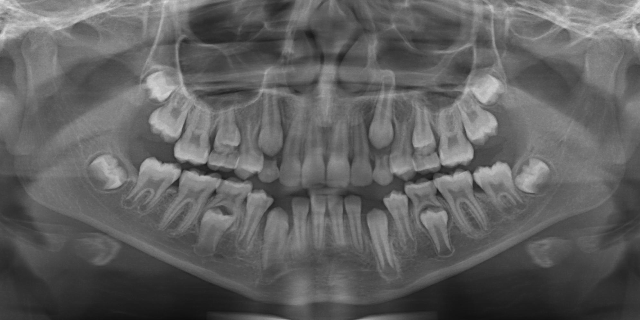
adult